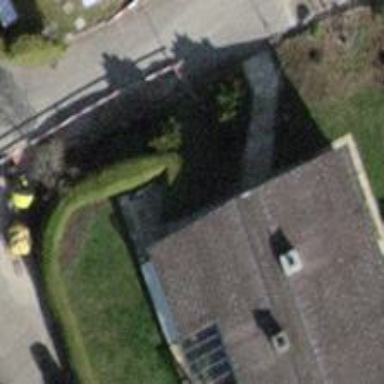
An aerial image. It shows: Hedge acting as barrier.